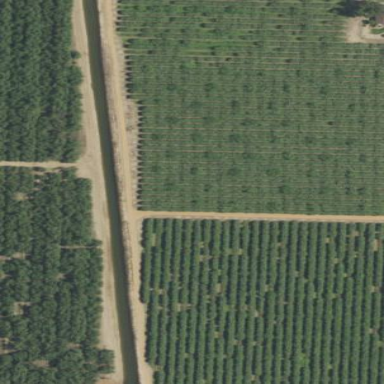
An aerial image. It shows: Agricultural property used as orchard.